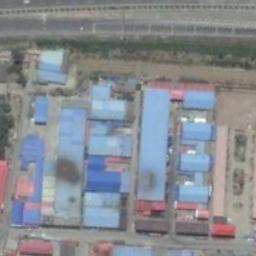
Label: industrial_area